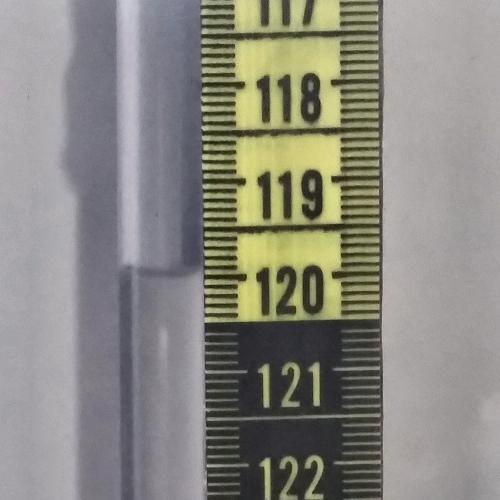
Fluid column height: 119.9 cm